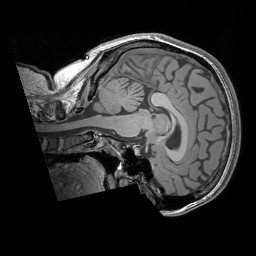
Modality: T1w
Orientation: sagittal